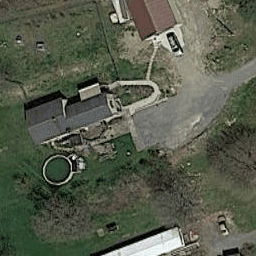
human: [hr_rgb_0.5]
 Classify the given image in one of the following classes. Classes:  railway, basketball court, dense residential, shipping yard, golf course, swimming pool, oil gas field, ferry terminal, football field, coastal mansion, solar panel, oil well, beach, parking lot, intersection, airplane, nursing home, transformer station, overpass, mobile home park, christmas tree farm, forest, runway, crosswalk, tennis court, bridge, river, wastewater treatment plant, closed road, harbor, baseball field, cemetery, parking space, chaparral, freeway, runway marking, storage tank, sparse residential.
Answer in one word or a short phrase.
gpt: sparse residential